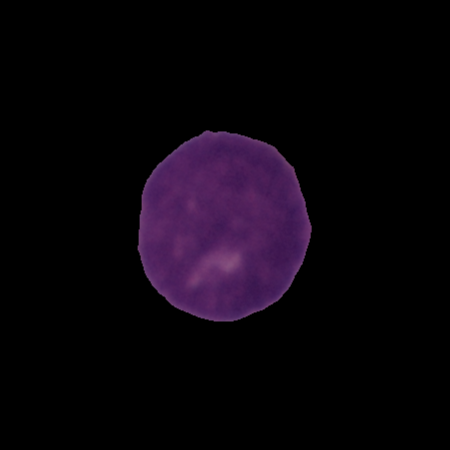
Label: cancer